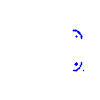
Particle: pion